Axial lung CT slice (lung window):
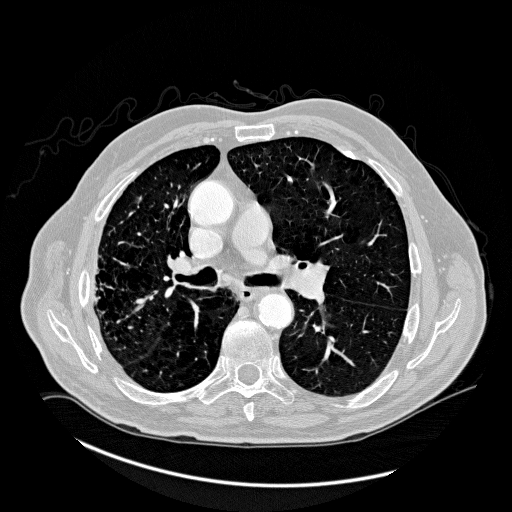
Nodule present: no